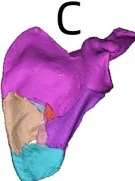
Patient's 3D printing and customized steel plate data. (C,D) Virtual reduction of fracture data in the patient.
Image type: radiology (ct)